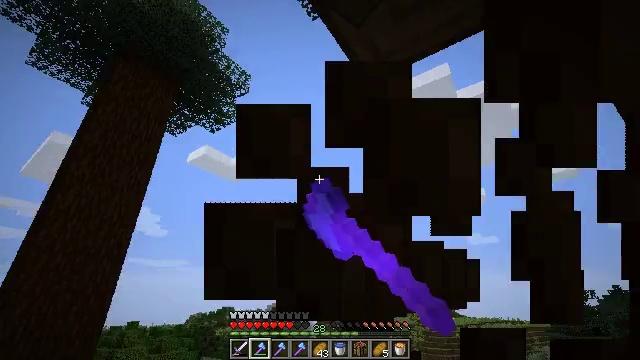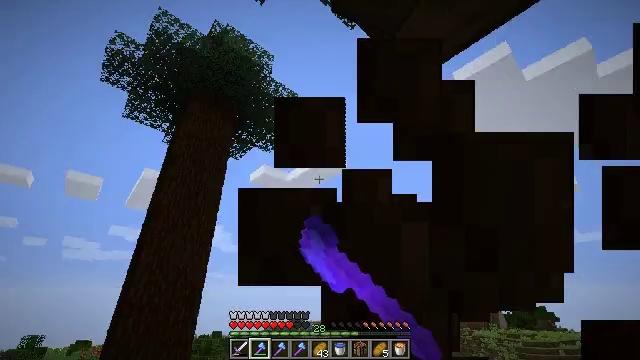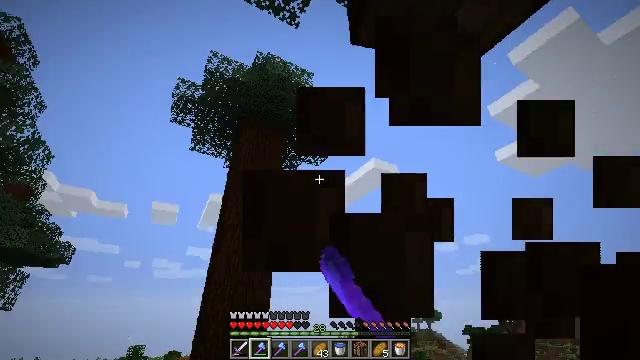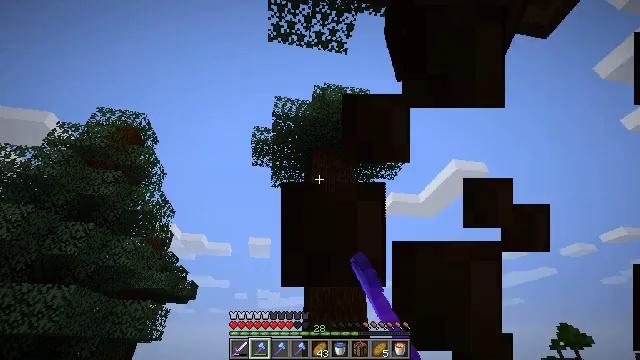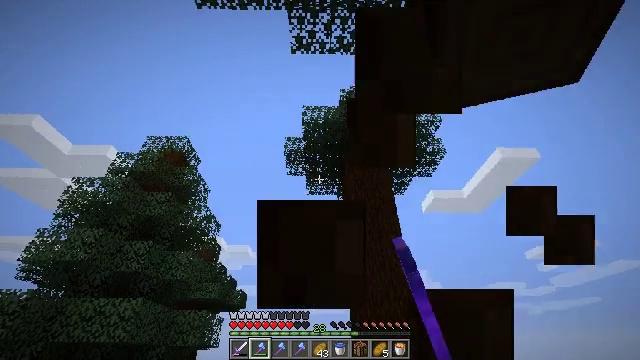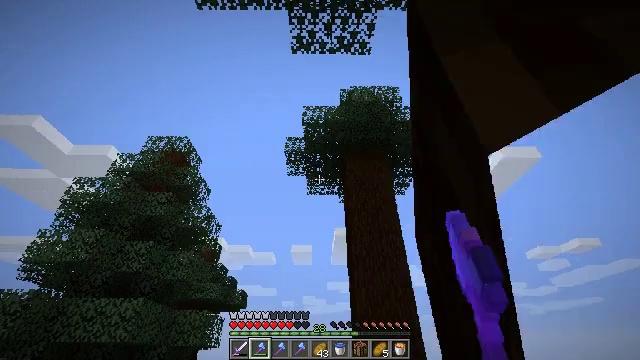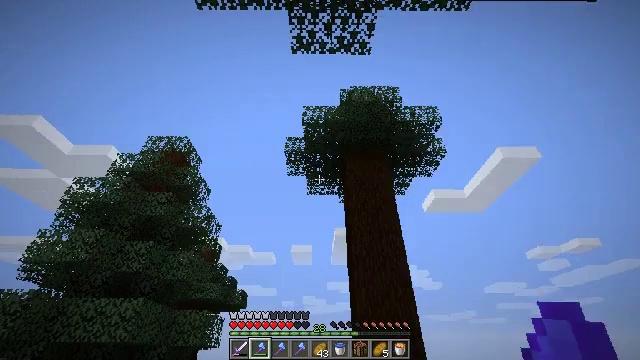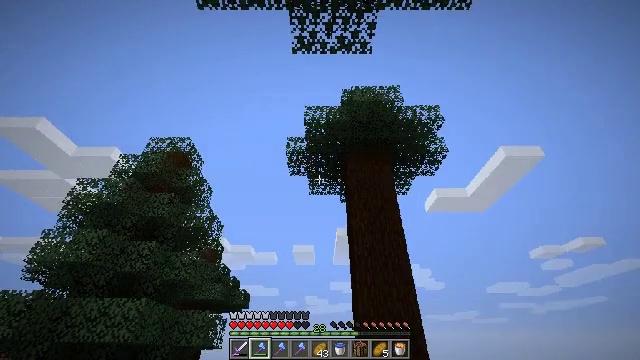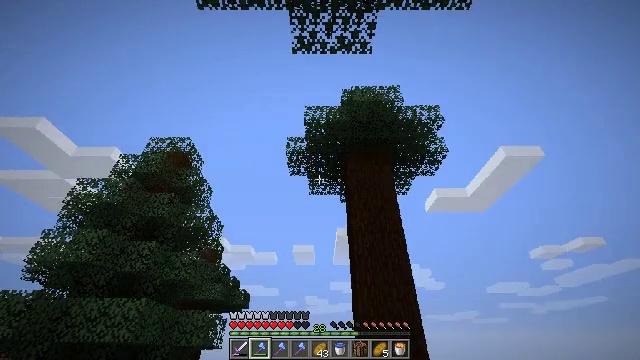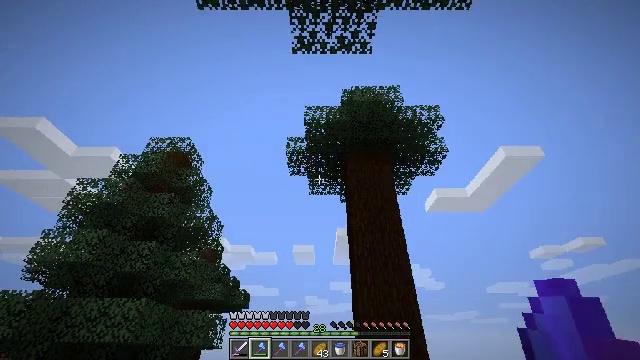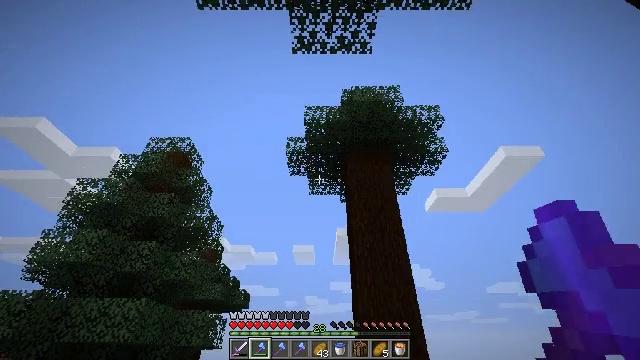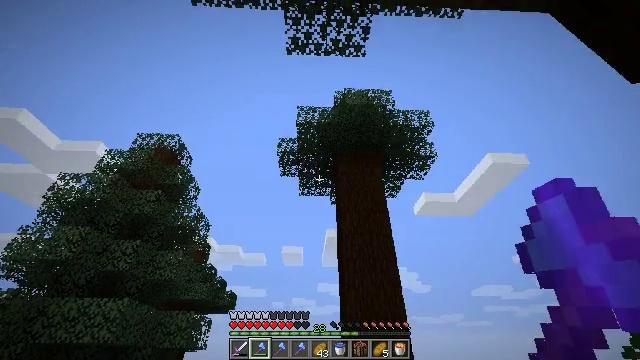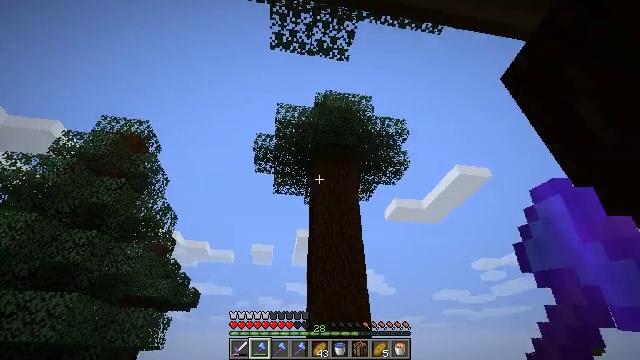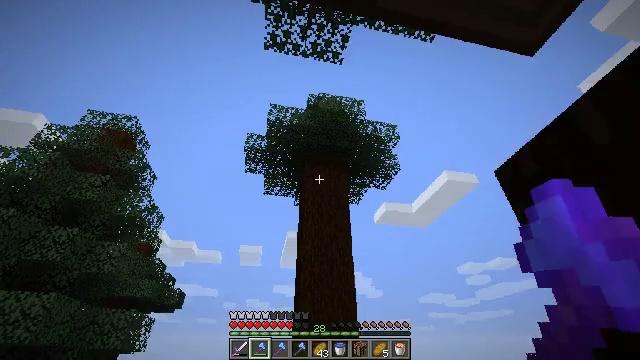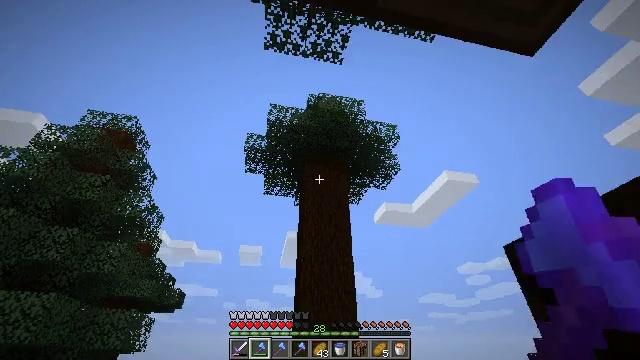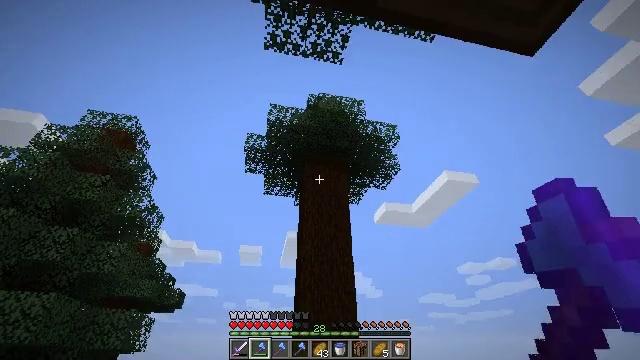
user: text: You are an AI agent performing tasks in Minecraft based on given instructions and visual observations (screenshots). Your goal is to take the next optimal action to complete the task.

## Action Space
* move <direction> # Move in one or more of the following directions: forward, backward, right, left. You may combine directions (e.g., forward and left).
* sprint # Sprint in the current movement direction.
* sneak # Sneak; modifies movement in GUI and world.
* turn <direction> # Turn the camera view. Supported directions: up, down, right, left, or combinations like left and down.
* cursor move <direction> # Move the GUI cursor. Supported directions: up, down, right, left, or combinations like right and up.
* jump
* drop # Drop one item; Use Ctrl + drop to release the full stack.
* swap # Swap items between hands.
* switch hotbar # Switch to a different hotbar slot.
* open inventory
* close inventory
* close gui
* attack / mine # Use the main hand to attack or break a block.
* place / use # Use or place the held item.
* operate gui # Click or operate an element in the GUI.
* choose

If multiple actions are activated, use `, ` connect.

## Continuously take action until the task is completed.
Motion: motion action
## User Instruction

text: Mine the spruce log from the forest.
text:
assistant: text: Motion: turn left and up, attack / mine
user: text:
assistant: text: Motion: turn left and up, attack / mine
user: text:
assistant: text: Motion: turn left and up
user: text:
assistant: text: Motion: turn left and up
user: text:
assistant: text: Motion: no_op
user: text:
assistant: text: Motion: no_op
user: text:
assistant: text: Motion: no_op
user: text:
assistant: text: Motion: no_op
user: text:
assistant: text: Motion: no_op
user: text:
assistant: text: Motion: no_op
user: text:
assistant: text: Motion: turn right
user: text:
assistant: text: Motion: turn right
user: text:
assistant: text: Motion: turn right
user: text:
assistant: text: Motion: no_op
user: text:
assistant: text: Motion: no_op
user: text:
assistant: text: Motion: turn right and up
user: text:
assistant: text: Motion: turn right and up
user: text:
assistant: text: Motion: turn right and up
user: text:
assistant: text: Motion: turn right
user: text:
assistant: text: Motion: no_op
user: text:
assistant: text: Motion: turn down
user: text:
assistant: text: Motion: no_op
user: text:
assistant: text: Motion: no_op
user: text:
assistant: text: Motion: turn up
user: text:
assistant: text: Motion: no_op
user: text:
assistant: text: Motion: no_op
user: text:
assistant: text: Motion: move forward
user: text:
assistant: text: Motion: move forward, turn up, jump
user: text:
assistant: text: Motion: move forward, attack / mine, jump
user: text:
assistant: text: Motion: move forward, turn right, attack / mine, jump